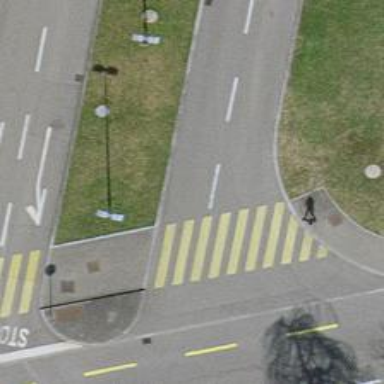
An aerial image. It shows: Marked zebra crossing on the road.